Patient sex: F
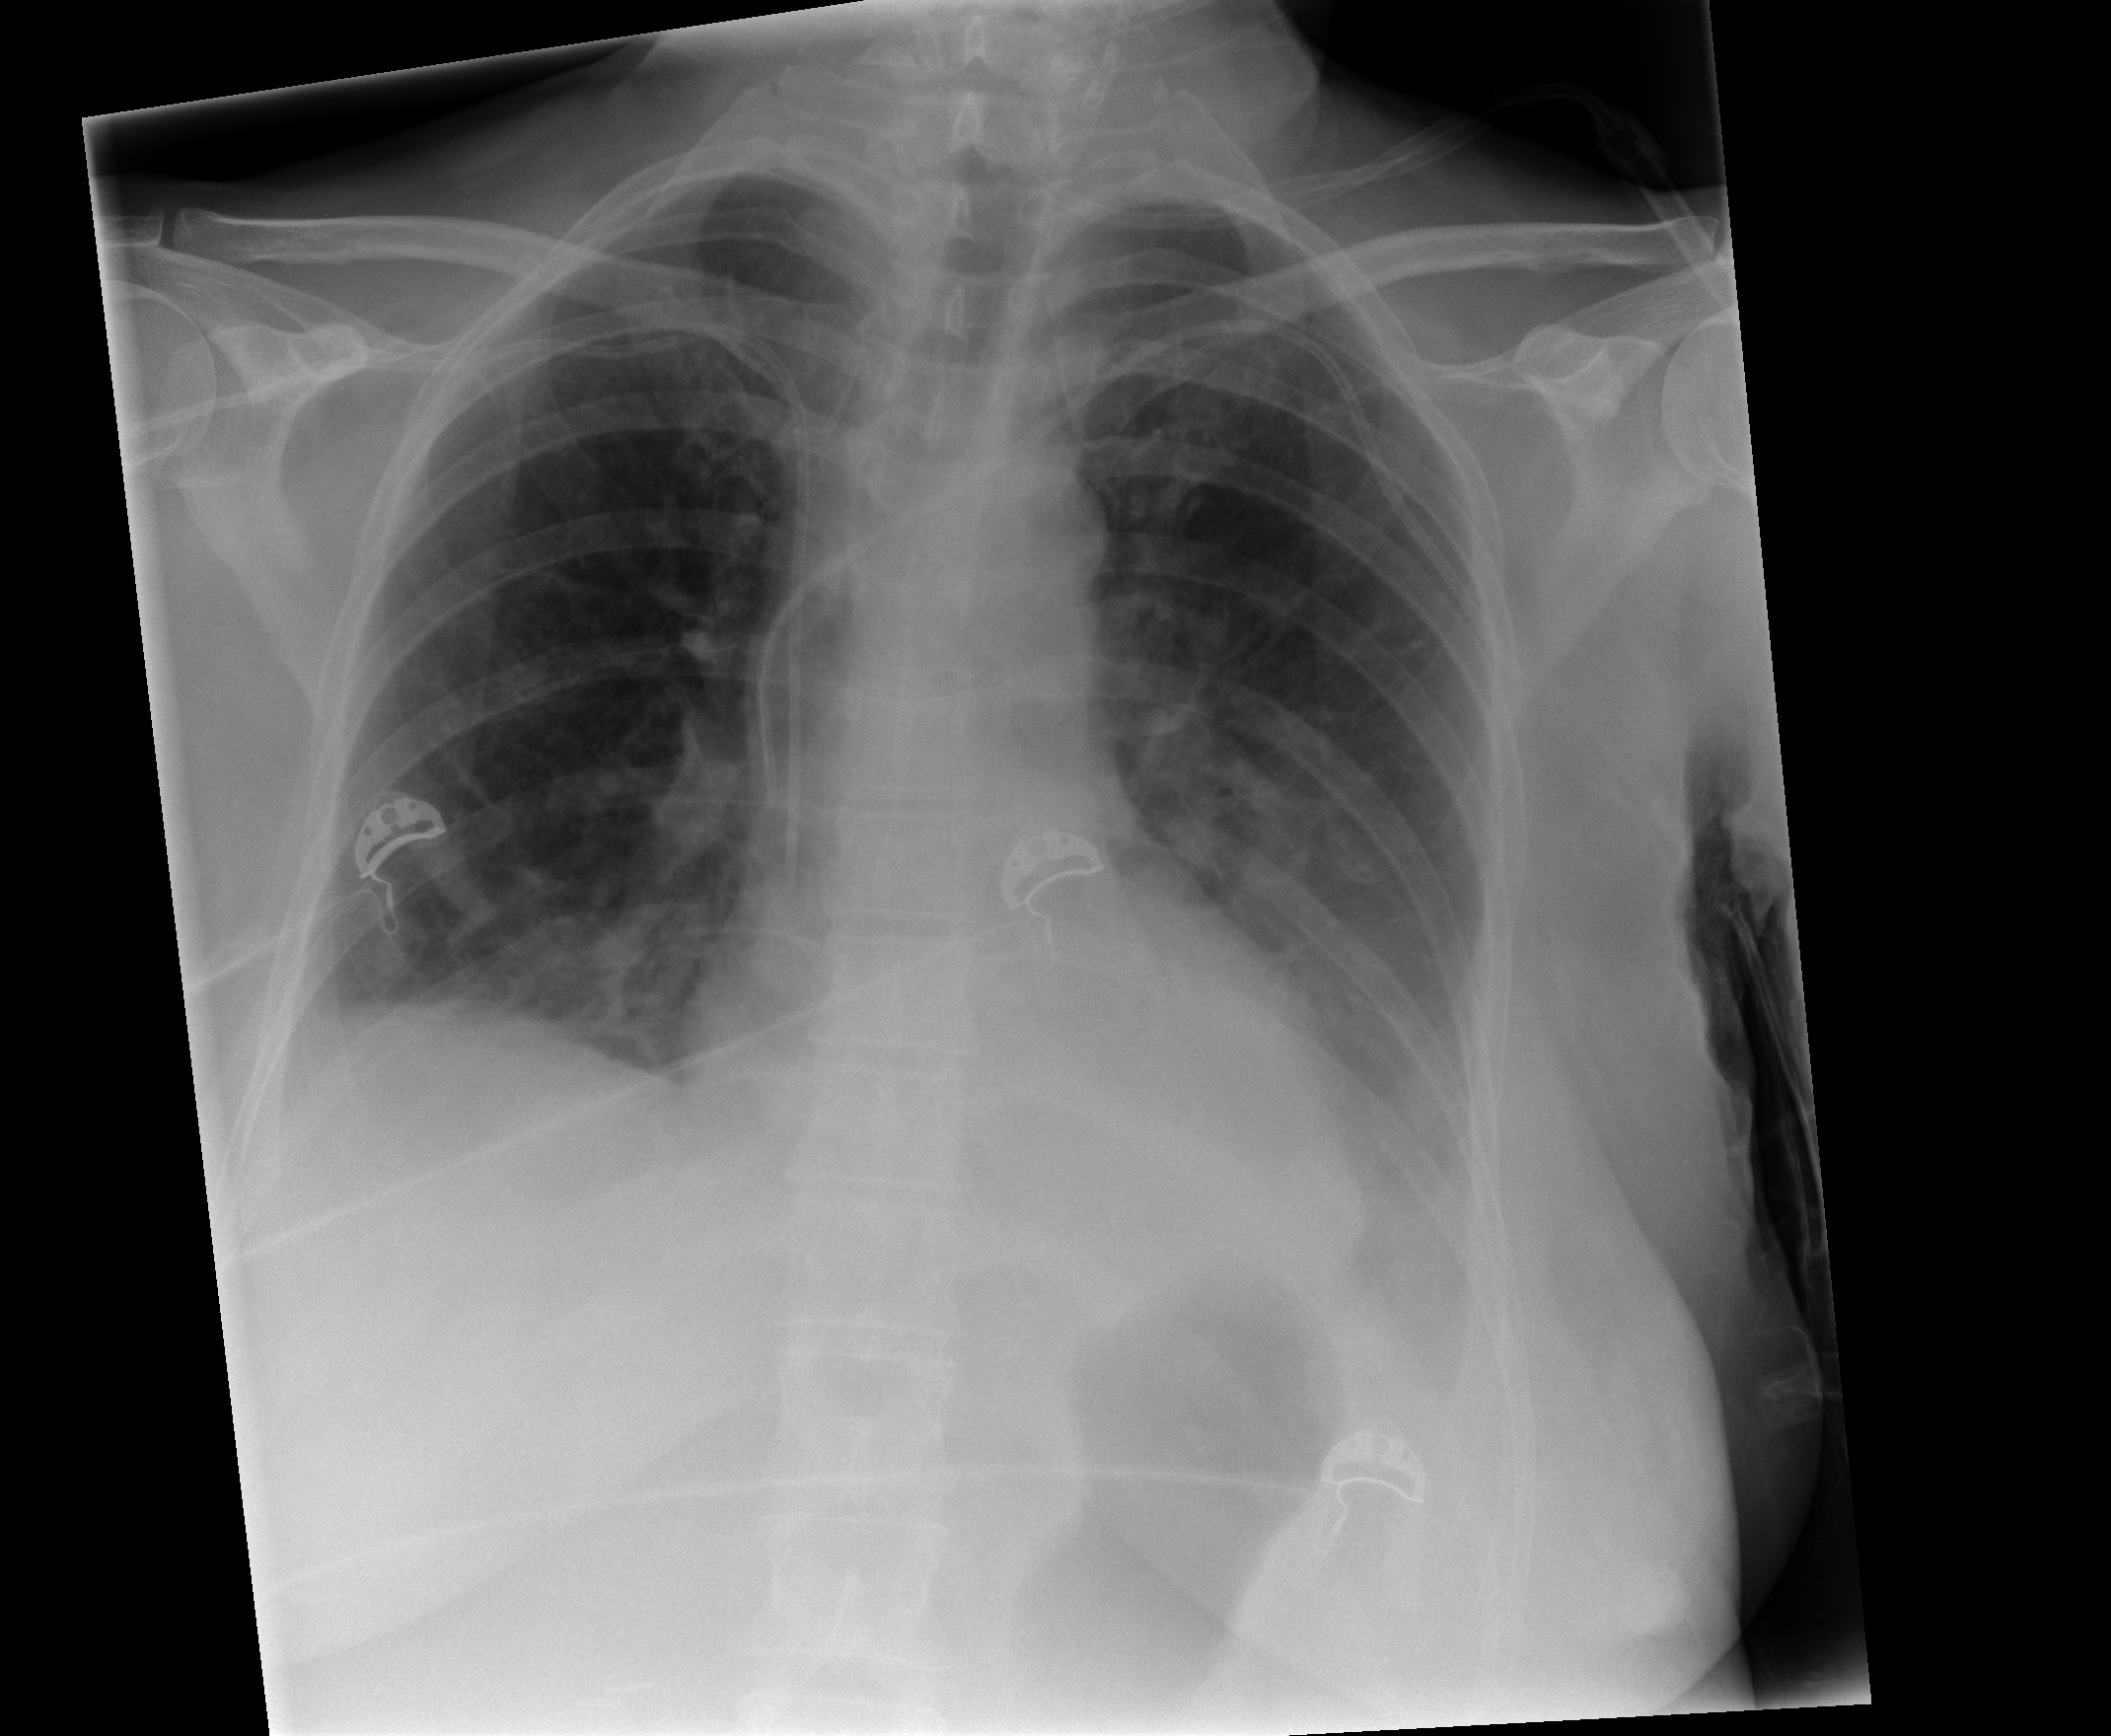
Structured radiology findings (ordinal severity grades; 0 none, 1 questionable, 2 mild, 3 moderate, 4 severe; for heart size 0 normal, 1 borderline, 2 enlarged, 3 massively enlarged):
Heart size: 0
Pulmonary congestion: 0
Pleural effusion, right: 2
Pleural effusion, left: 2
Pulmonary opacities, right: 1
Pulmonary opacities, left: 1
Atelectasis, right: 2
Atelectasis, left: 2